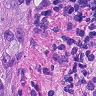
Metastatic tissue present: yes